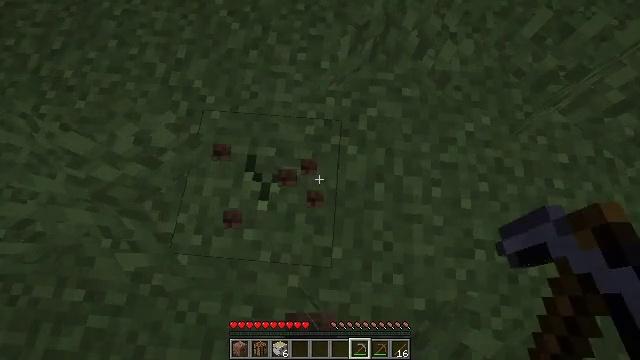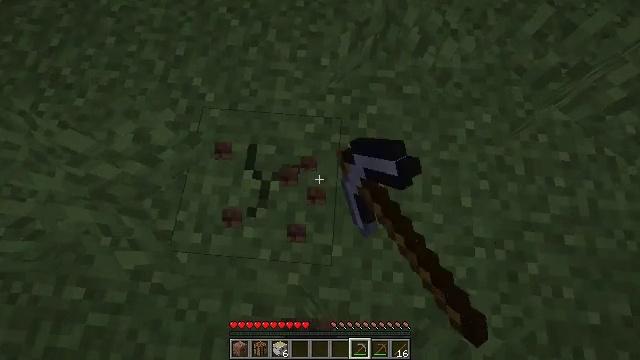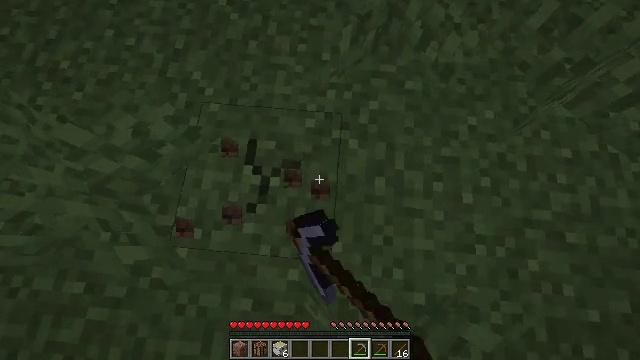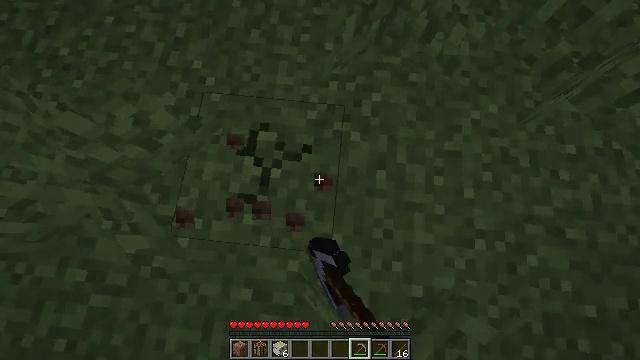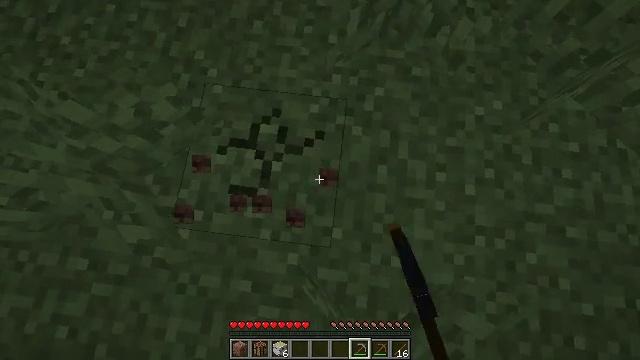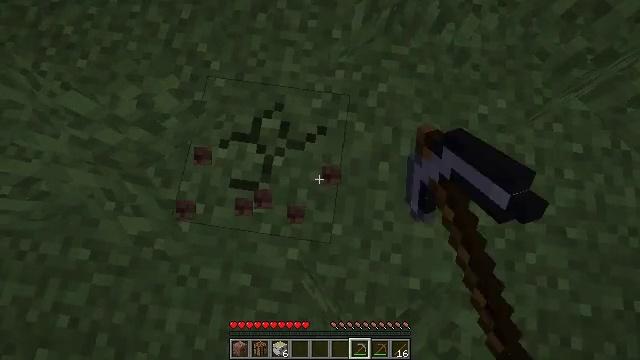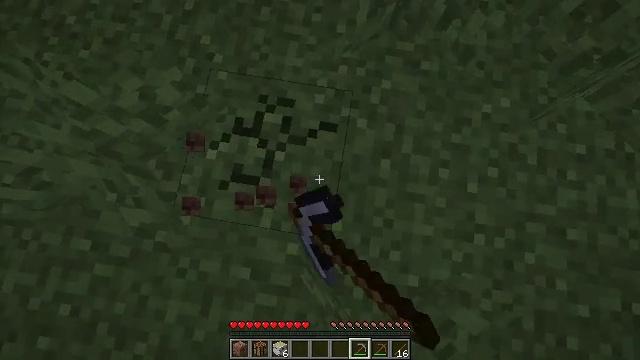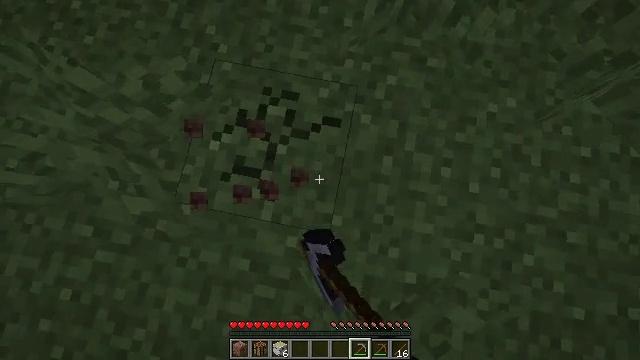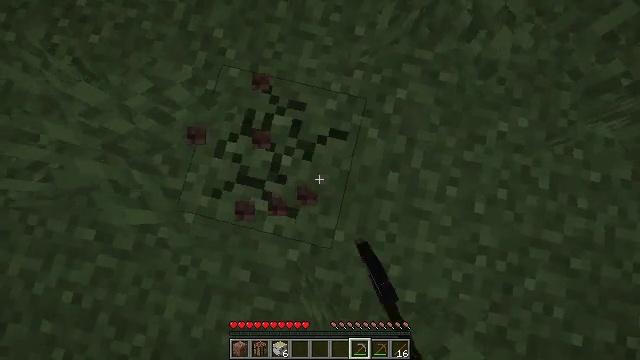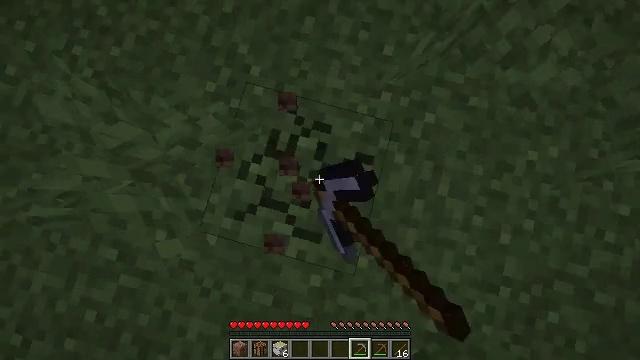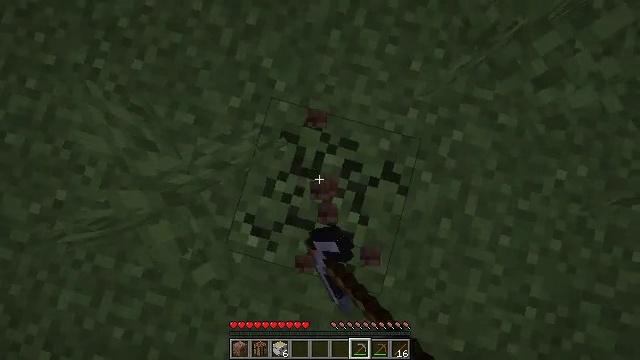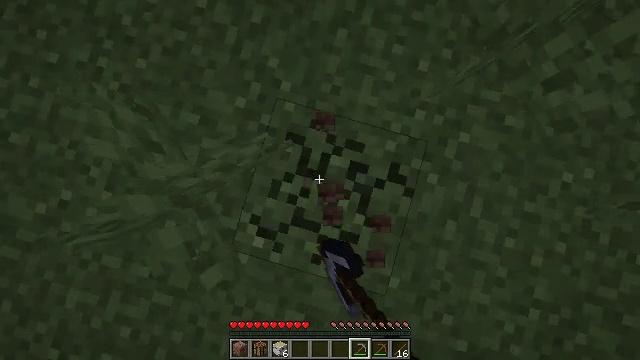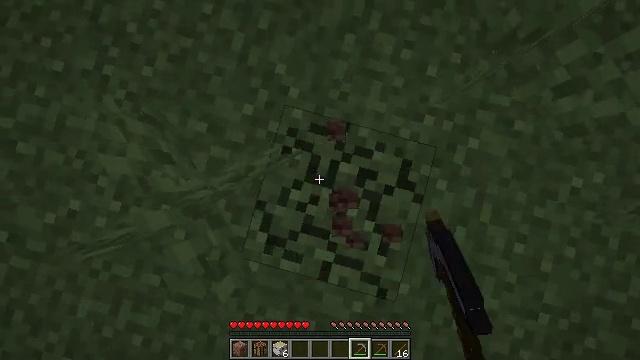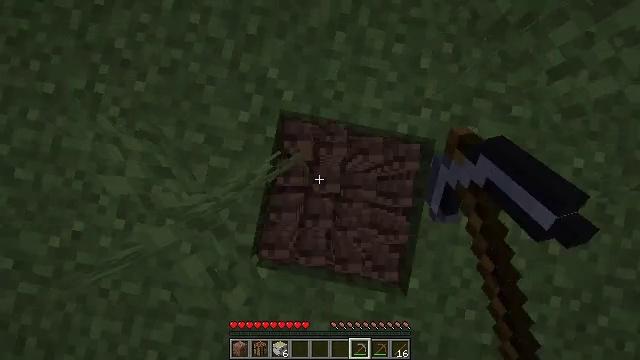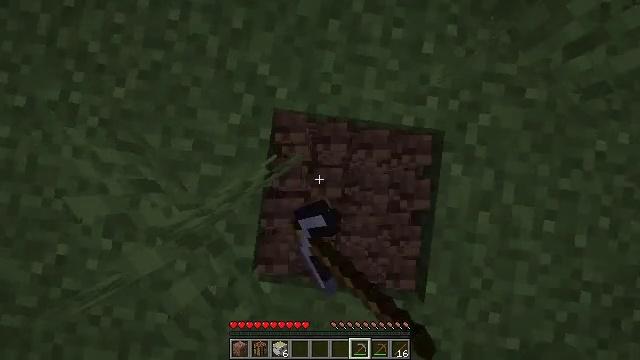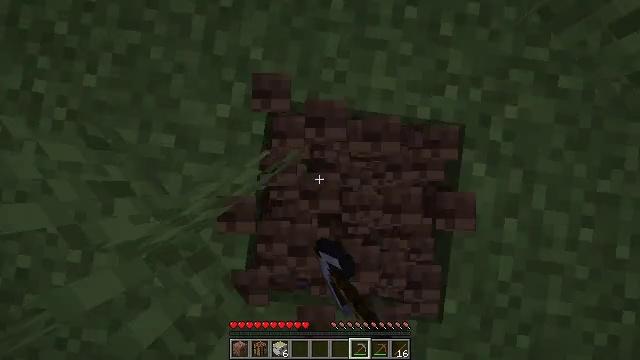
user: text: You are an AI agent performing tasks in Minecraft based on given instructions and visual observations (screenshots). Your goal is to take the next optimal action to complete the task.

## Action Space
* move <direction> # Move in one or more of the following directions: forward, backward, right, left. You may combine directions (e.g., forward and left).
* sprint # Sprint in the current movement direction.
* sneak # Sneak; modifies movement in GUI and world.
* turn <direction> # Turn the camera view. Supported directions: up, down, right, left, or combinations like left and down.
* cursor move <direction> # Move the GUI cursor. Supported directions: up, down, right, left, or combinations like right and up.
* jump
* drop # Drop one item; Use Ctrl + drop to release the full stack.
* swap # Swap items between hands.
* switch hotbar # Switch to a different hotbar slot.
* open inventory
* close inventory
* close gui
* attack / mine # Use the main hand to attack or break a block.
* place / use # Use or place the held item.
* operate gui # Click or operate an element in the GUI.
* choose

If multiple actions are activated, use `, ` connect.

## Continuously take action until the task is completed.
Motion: motion action
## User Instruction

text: Dig up the grass block for dirt.
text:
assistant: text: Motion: attack / mine
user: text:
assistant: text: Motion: attack / mine
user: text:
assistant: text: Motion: turn down, attack / mine
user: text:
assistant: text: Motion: turn left and down, attack / mine
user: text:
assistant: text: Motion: turn left, attack / mine
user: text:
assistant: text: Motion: turn left, attack / mine
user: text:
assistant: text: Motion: move forward, turn left and down, attack / mine
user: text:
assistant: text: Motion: move forward and move left, turn left and down, attack / mine
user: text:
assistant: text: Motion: move forward and move left, turn left and down, attack / mine
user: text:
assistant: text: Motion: move forward and move left, turn down, attack / mine
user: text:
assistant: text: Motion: turn down, attack / mine
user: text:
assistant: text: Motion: attack / mine
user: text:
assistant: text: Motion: turn right, attack / mine
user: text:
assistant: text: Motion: turn right, attack / mine
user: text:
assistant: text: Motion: attack / mine
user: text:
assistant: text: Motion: attack / mine
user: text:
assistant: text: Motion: attack / mine
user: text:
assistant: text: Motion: attack / mine